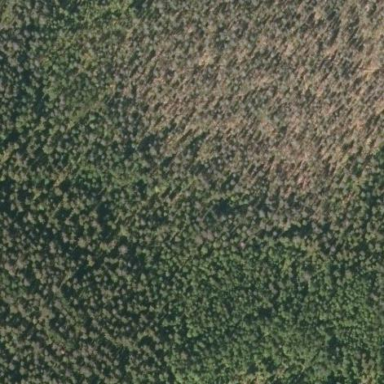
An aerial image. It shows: Woodland with needle-leaved trees.